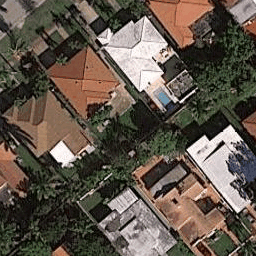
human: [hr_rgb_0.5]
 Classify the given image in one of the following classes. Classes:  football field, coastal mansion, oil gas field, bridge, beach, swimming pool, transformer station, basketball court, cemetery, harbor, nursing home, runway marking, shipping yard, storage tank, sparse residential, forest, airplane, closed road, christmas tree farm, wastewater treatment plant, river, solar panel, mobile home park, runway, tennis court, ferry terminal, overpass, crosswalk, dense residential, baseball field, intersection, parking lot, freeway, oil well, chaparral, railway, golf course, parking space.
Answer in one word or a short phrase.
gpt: coastal mansion